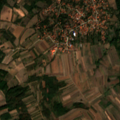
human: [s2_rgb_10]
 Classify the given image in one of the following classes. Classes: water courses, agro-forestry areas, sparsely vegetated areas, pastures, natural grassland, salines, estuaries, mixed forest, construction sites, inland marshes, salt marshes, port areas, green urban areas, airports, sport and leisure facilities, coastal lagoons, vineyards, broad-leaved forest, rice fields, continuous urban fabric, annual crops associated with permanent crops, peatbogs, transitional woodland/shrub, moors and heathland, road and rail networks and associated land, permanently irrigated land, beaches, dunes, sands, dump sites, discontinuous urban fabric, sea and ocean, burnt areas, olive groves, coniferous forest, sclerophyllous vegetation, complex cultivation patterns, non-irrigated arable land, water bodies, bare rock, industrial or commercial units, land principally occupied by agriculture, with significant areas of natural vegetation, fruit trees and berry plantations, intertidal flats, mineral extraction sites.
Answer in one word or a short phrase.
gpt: discontinuous urban fabric, non-irrigated arable land, land principally occupied by agriculture, with significant areas of natural vegetation, broad-leaved forest